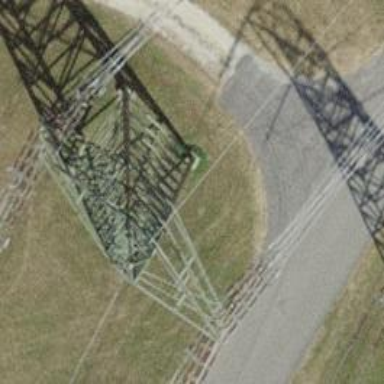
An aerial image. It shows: Power line is depicted.